Interaction volume radius: 10 \u00c5
Interaction volume height: 15 \u00c5
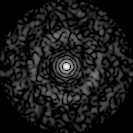
Disorder parameter: 0.838